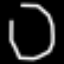
Label: octagon